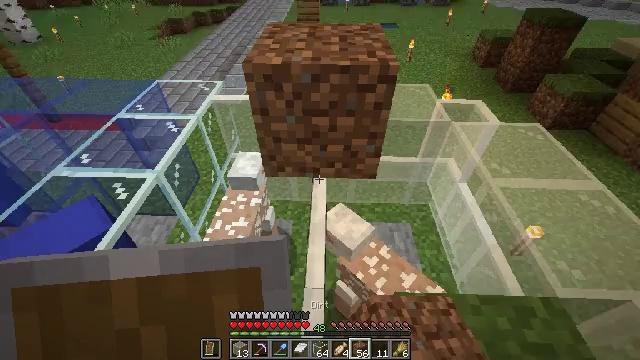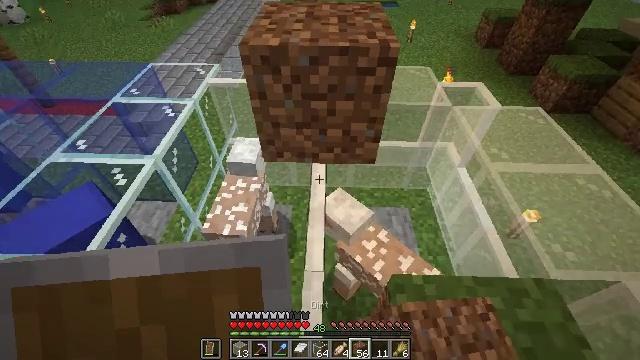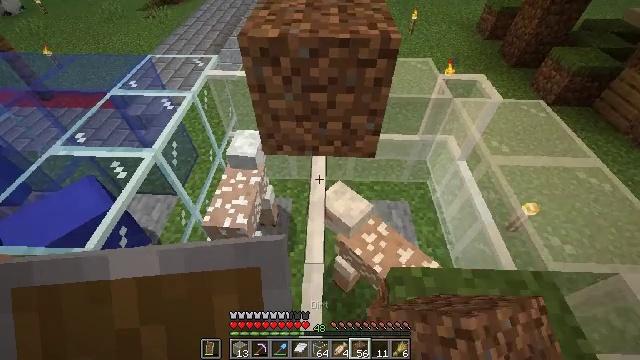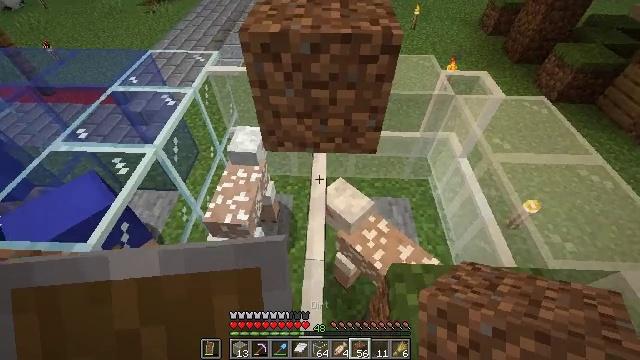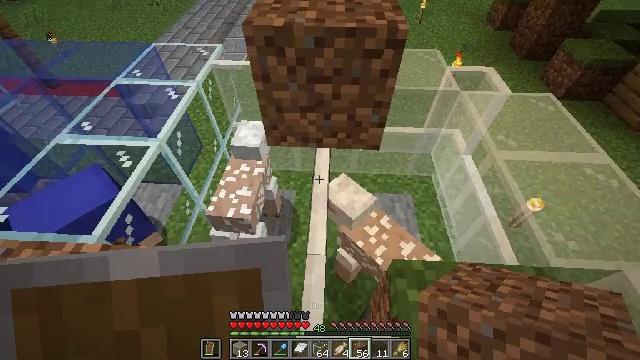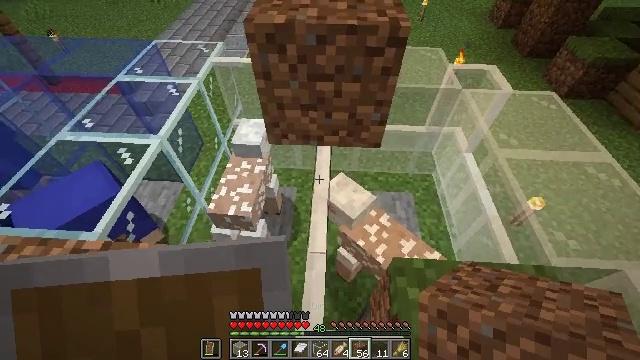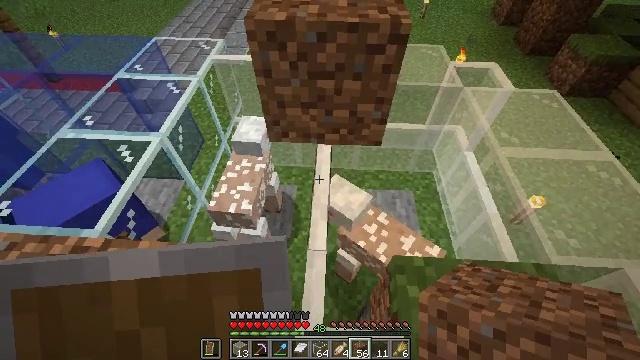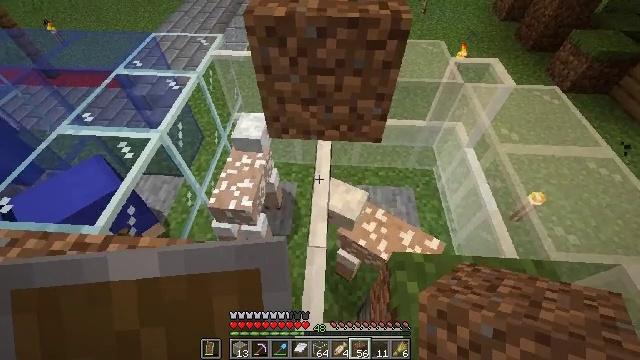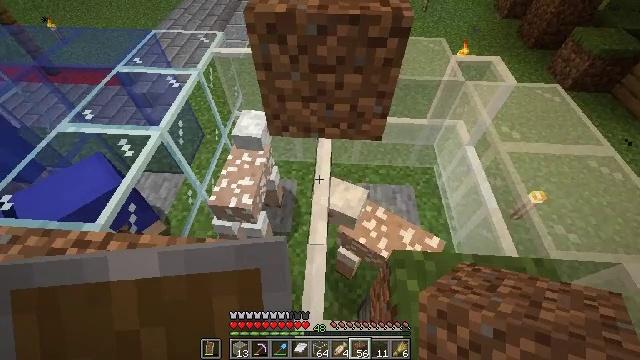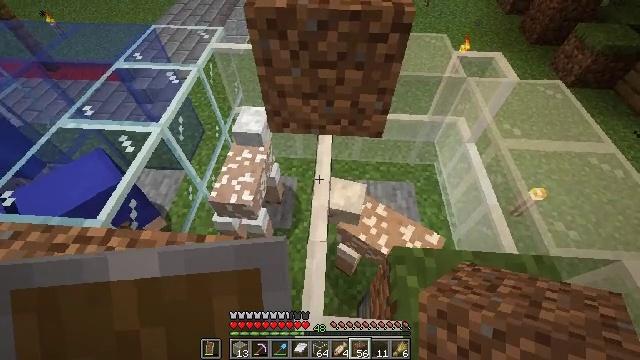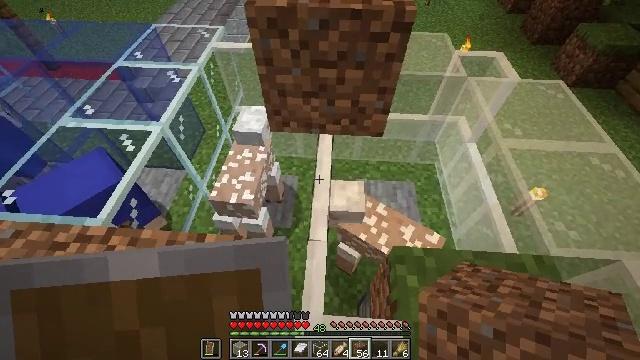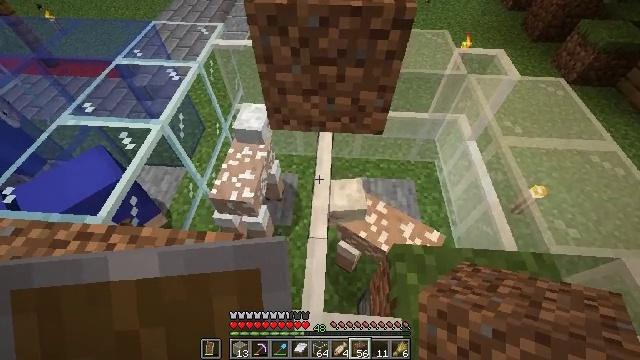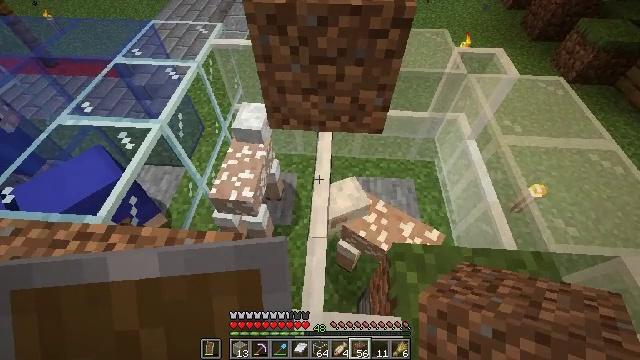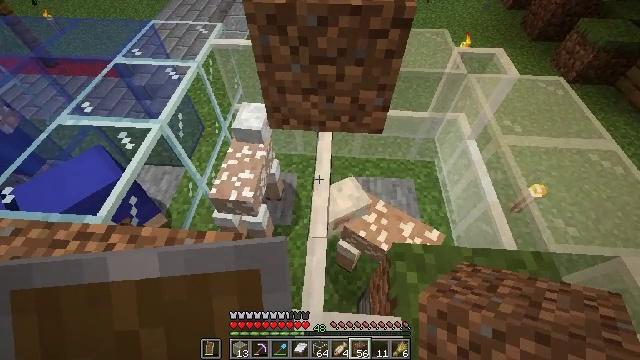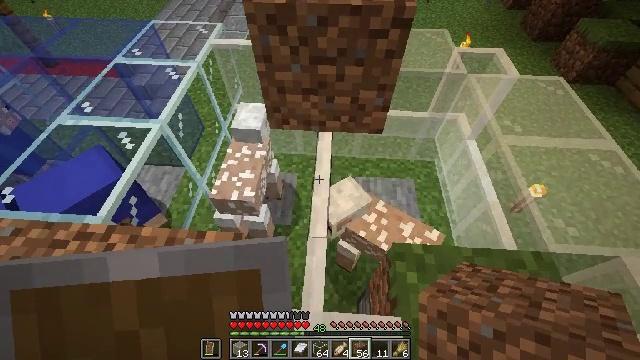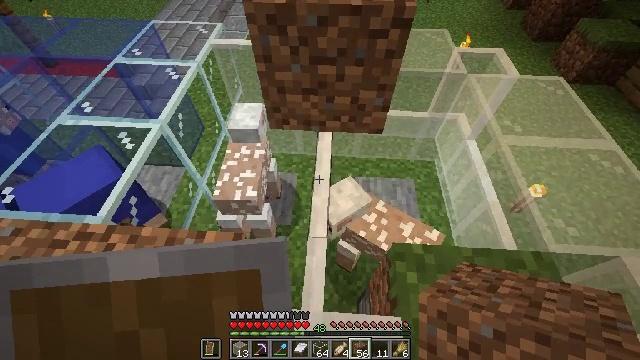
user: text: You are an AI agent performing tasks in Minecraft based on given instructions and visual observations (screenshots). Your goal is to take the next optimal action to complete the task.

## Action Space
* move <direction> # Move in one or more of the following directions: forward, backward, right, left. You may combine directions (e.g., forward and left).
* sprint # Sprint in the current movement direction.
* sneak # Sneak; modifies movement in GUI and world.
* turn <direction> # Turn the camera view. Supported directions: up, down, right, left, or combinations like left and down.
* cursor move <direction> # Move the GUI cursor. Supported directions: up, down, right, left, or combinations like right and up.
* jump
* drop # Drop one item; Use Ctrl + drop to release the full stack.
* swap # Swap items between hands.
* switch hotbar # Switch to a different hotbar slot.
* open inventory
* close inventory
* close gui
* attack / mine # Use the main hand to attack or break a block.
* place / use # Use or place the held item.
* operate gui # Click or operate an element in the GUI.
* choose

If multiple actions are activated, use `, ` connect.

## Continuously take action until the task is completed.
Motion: motion action
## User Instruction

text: Mine white stained glass pane from a window.
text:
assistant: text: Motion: turn down
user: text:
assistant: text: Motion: turn down
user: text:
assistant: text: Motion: no_op
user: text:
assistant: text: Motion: turn down
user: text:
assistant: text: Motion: no_op
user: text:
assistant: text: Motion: no_op
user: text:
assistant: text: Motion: no_op
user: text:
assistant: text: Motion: no_op
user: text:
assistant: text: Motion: no_op
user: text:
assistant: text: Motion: no_op
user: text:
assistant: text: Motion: no_op
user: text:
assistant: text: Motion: no_op
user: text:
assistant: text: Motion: no_op
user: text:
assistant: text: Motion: no_op
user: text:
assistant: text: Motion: no_op
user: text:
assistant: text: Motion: no_op
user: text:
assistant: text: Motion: no_op
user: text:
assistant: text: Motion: no_op
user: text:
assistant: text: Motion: no_op
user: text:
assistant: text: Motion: no_op
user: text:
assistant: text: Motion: no_op
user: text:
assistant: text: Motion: no_op
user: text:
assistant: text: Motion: no_op
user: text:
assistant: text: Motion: no_op
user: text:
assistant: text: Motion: move right, turn right
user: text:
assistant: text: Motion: move right
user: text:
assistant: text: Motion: move right, turn left
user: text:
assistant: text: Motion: move right, turn left
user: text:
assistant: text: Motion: turn left
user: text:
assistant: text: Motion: turn left